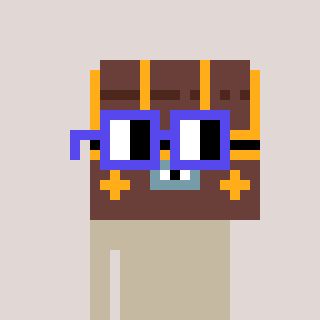
a pixel art character with square blue glasses, a treasure chest-shaped head and a gold-colored body on a warm background